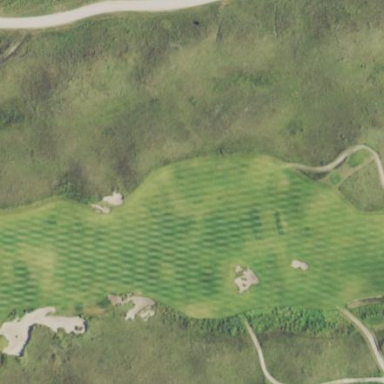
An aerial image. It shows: Golf rough area.